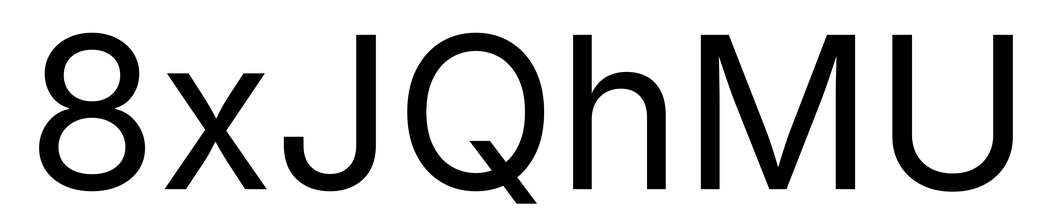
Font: Inter_Regular